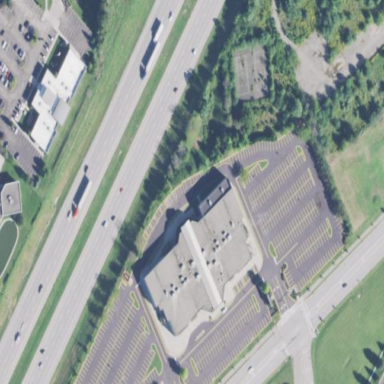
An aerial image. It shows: Parking area.